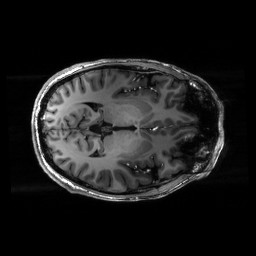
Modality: T1w
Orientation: axial
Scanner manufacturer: siemens
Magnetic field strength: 6.98 T
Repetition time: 2.3 s
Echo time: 0.00273 s